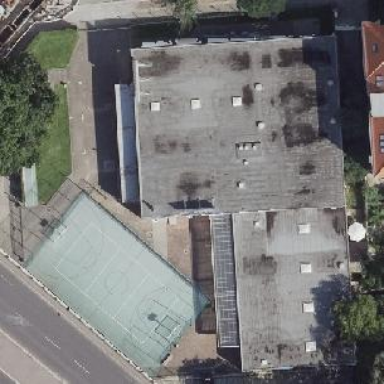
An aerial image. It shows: School.